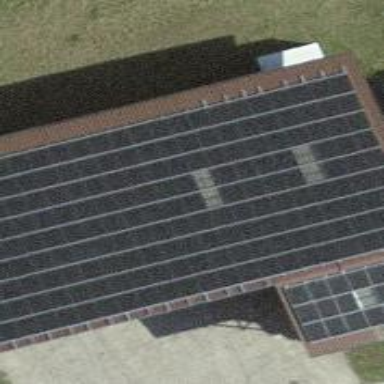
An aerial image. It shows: Solar power generator using photovoltaic panels.